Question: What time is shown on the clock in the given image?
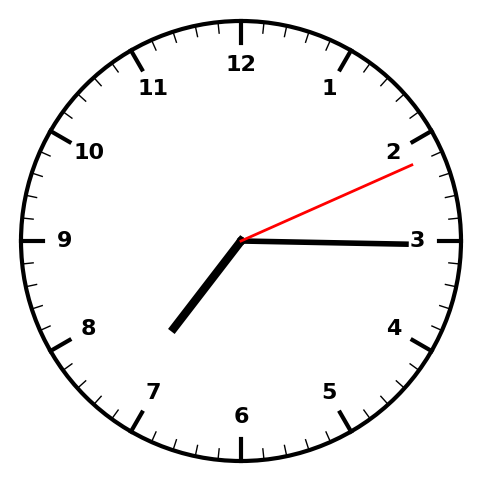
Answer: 07:15:11